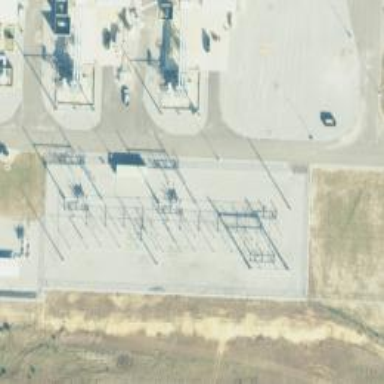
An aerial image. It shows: Switch for power supply.